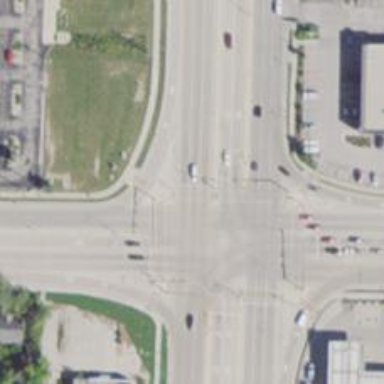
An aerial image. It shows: Uncontrolled road crossing.